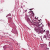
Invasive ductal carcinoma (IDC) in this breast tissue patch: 0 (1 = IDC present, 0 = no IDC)